Question: I am trying to create one MySQL event which updates the table at every midnight.
My query is like this:
'''
CREATE EVENT postdetails_change_status
ON SCHEDULE EVERY 1 DAY STARTS '2014-04-21 00:00:00'
DO BEGIN
UPDATE postdetails SET status = 'completed' WHERE DeleteDate < CURDATE();
END;
'''
This gives me error like
But when I run this update query normally, it works perfectly. Please help.
Reference: <URL>
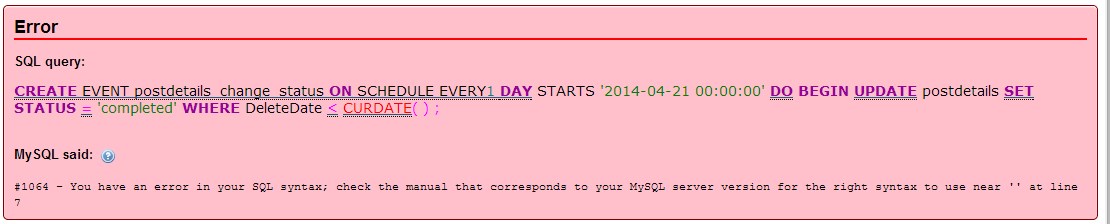
Answer: Your script is correct but just change delimiter before script execution.
try below:
'''
delimiter |
CREATE EVENT postdetails_change_status
ON SCHEDULE EVERY 1 DAY STARTS '2014-04-21 00:00:00'
DO BEGIN
UPDATE postdetails SET status = 'completed' WHERE DeleteDate < CURDATE();
END |
delimiter ;
'''